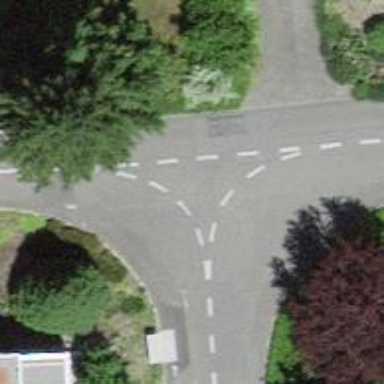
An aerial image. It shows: Asphalt road in residential area.